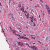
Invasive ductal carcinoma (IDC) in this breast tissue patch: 1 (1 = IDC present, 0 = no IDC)